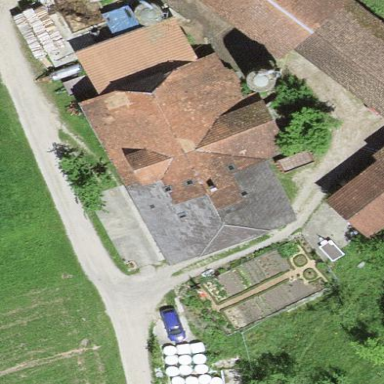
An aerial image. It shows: Farm building.